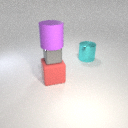
large red rubber cube below small gray metal cube